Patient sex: M
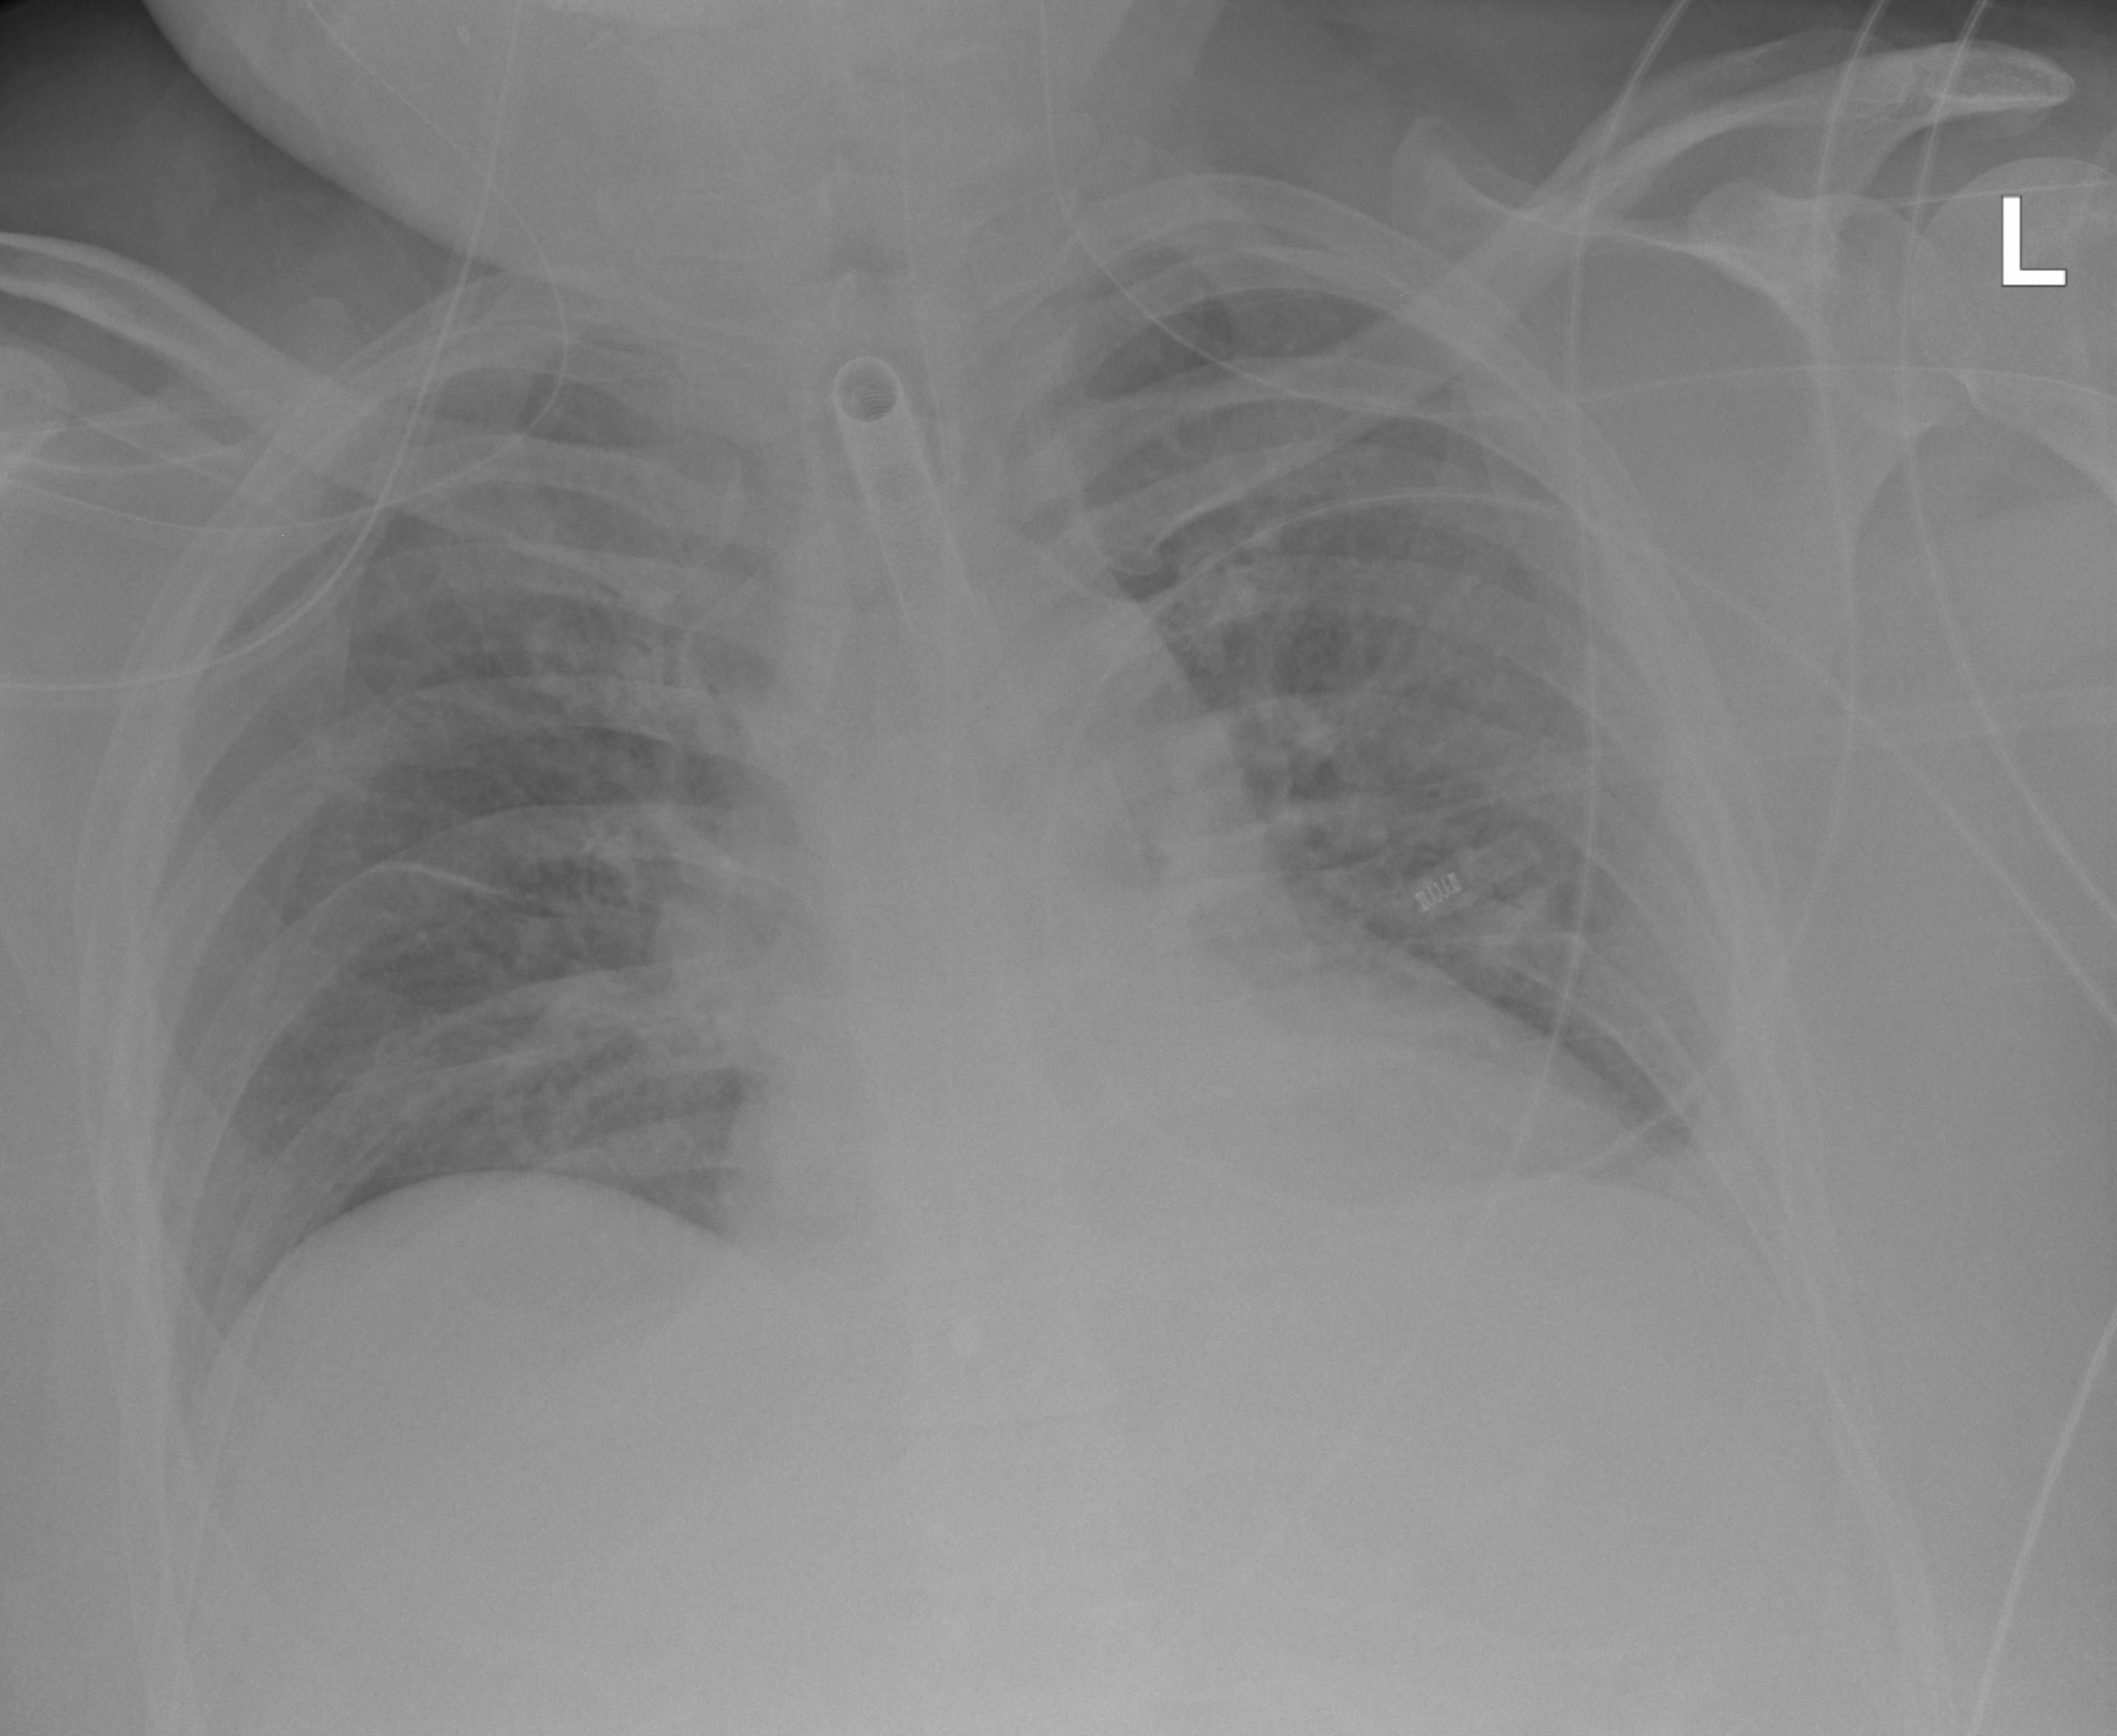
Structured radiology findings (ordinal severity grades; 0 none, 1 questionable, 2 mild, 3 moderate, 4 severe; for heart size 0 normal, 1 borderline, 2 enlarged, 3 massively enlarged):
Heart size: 0
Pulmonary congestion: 2
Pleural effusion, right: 0
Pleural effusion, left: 2
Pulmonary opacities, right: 0
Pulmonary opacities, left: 0
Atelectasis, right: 0
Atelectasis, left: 2